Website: walmart
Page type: payment
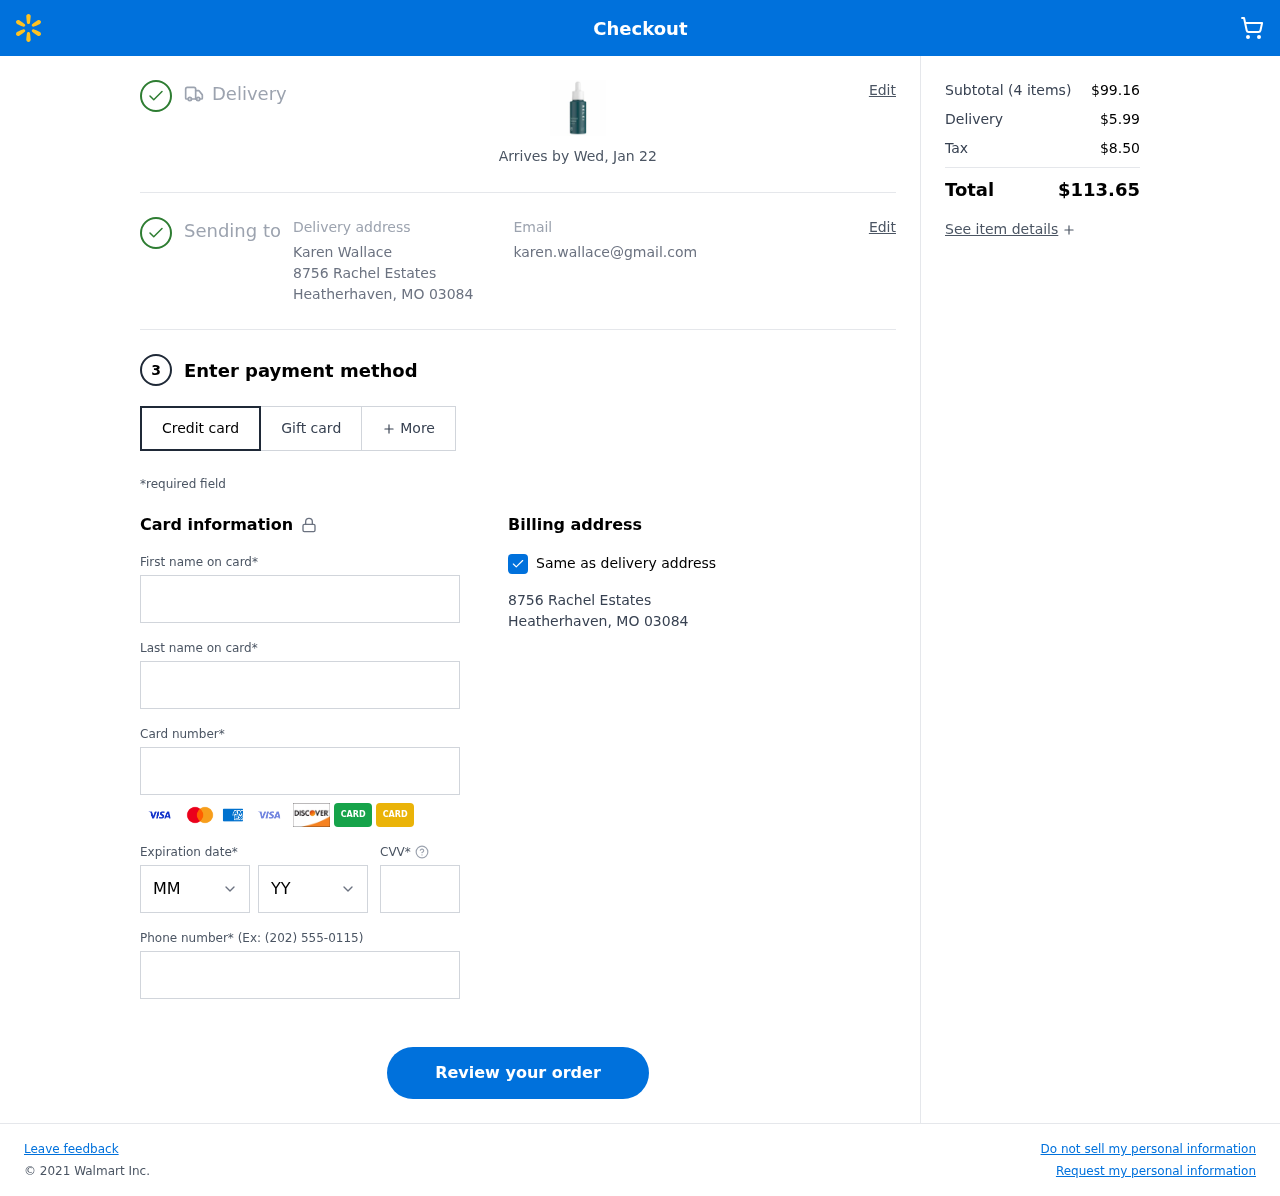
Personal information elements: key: PII_CARD_CVV
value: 749
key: PII_CARD_EXPIRY_MONTH
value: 02
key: PII_CARD_EXPIRY_YEAR
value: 26
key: PII_CARD_NUMBER
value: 6011 0550 5044 9253
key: PII_CITY
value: Heatherhaven
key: PII_EMAIL
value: karen.wallace@gmail.com
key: PII_FIRSTNAME
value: Karen
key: PII_FULLNAME
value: Karen Wallace
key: PII_LASTNAME
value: Wallace
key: PII_PHONE
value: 2894050250
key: PII_POSTCODE
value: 03084
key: PII_STATE_ABBR
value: MO
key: PII_STREET
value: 8756 Rachel Estates
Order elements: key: ORDER_DELIVERY_DATE
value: Arrives by Wed, Jan 22
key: ORDER_NUM_ITEMS
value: (4 items)
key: ORDER_SUBTOTAL
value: $99.16
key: ORDER_SHIPPING_COST
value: $5.99
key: ORDER_TAX
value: $8.50
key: ORDER_TOTAL
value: $113.65